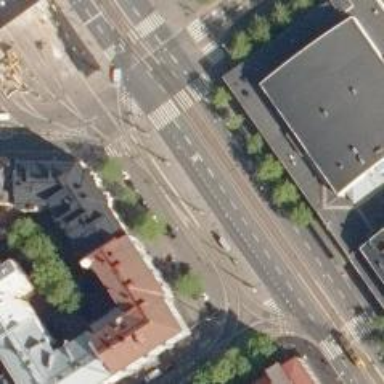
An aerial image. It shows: Tram railway with contact line for electrification. Physical markings segregate the tram tracks.